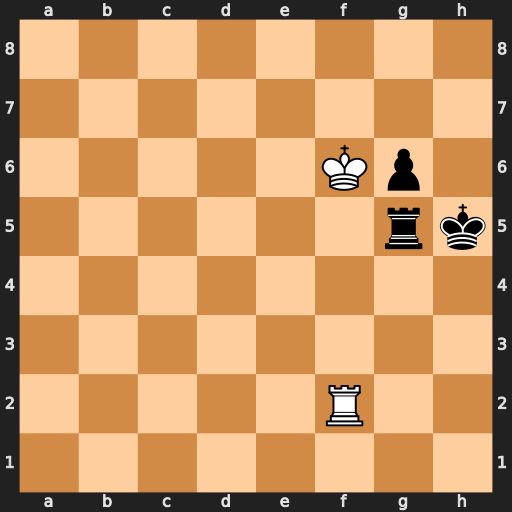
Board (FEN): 8/8/5Kp1/6rk/8/8/5R2/8
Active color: w
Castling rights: -
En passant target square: -
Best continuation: Rh2+ Kg4 Rg2+ Kf3 Rxg5